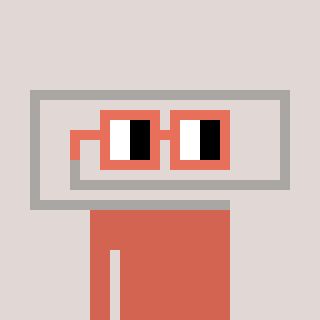
a pixel art character with square orange glasses, a paperclip-shaped head and a peachy-colored body on a warm background